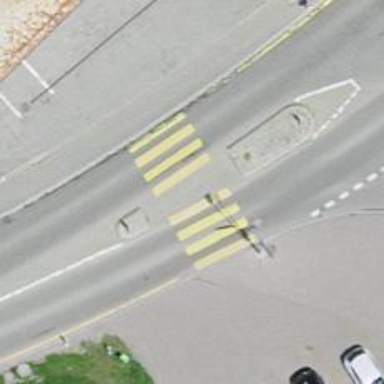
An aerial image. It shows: Primary road with asphalt surface. There is separate sidewalk.